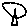
Label: tree